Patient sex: M
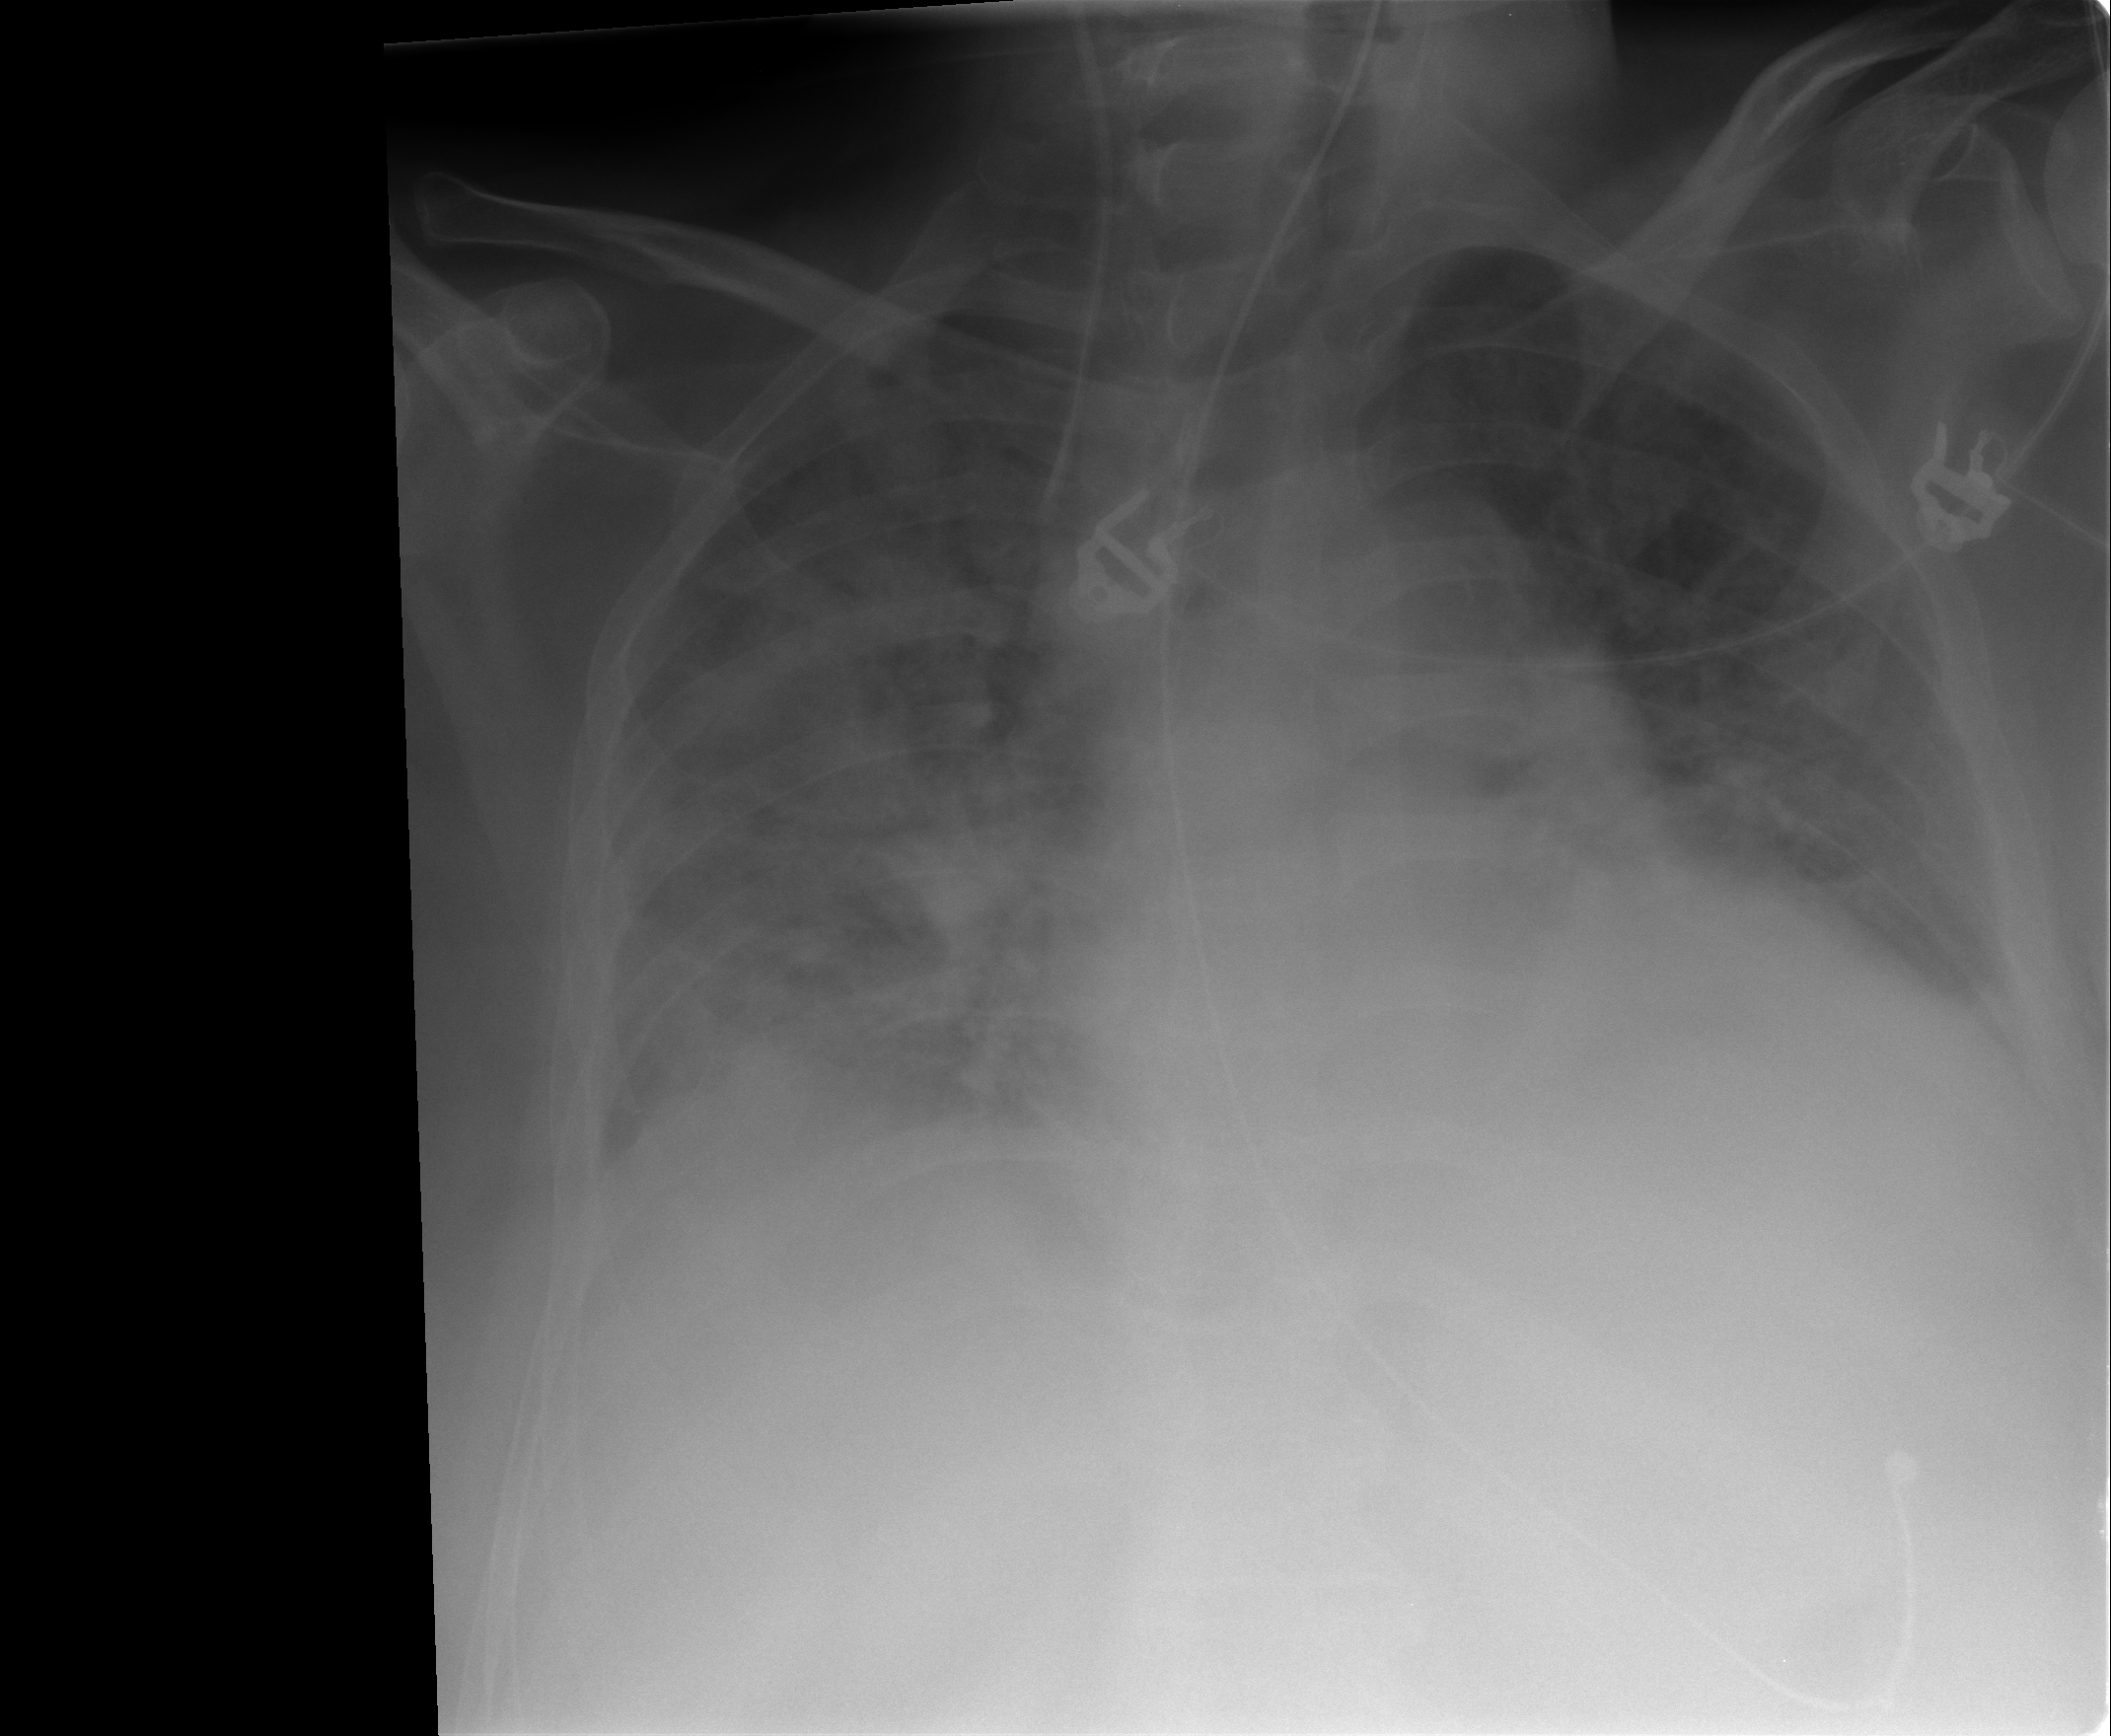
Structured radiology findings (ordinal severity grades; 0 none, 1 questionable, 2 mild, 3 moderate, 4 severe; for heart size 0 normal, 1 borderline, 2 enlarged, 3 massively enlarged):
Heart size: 2
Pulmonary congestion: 1
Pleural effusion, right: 0
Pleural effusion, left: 0
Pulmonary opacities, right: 3
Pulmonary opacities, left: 1
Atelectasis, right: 2
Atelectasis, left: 2